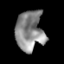
Tissue: lung
Cell type: Others
Senescence score: 0.2042
Nuclear area (px): 1079
Mean DAPI intensity: 138.095